Question: I am using custom bullet points on a website.
Now this site will also be available in Arabic.
'''
.post ul li{
color: #555555;
background: url(images/ico-bullet_round.gif) no-repeat !important;
background-position: 300px 6px !important;
padding-right: 15px !important;
padding-left:0 !important;
direction:rtl;
}
'''
However with I am unable to have all the bullet points on the right side. Some are more indented than others.
<URL>
Any suggestions on how to simply align all bullet points on the right?
UPDATE: Please see this screenshot with set to 0 6px. It has something to do with but I can't figure it out.

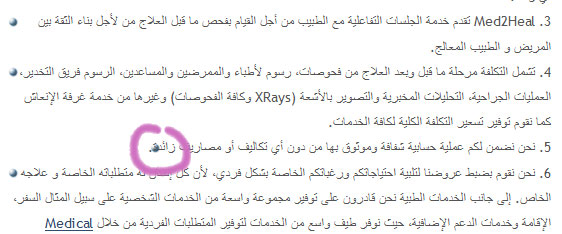
Answer: Is there any reason why not simply 'list-style-image', which is designed specifically for custom bullets?
'''
ul { margin: 0 20px; padding: 0; }
ul li {
margin: 0; padding: 0;
list-style: disc url(images/ico-bullet_round.gif);
direction:rtl;
}
'''
works for me, assuming you do mean the right-hand side when you say "right side". You could have them on the left as well if you wanted by putting the 'rtl' on a child div inside the li, but that'd look a bit strange for Arabic, I think.